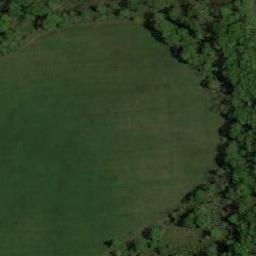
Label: meadow